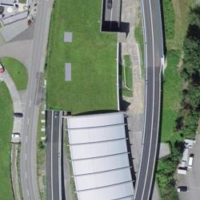
EUNIS habitat code: 57
Species observed at this site:
Anas platyrhynchos
Corvus corone
Cygnus olor